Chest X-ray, PA view. Patient: 31 years old, sex F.
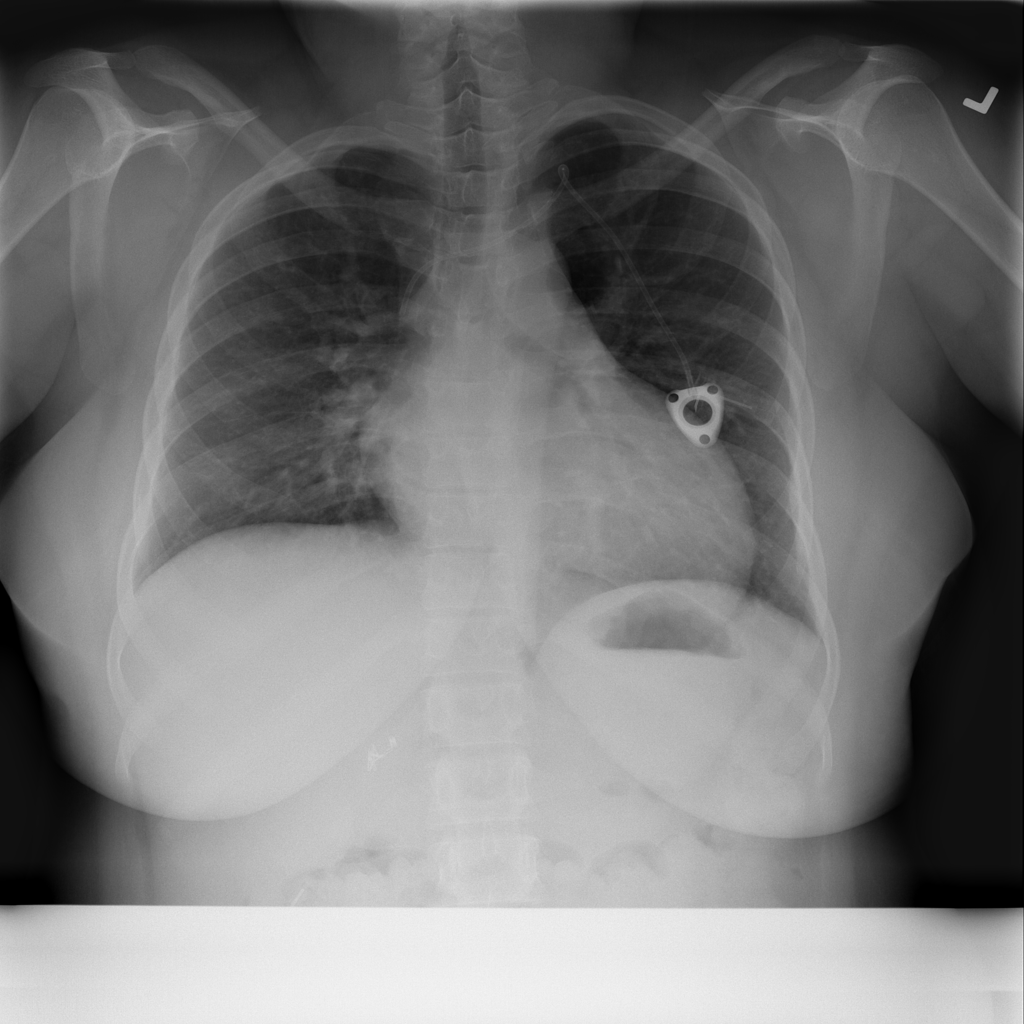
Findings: Cardiomegaly